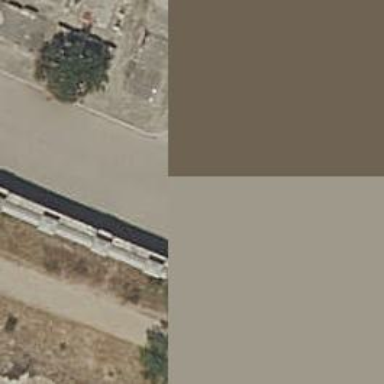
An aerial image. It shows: Concrete footway.